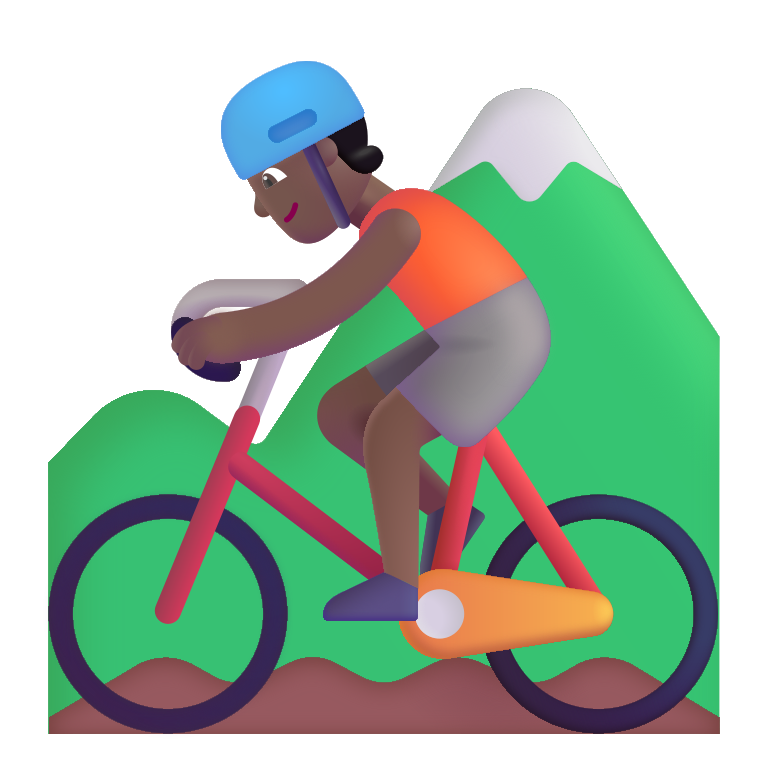
person mountain biking color  dark